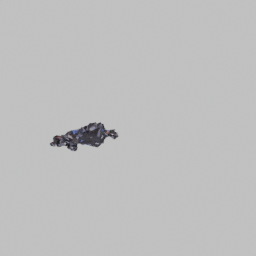
Label: people